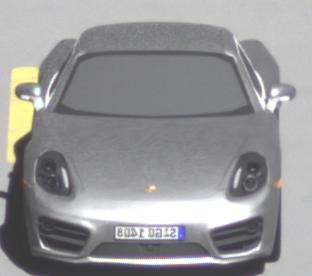
Make: Porsche
Model: Cayman
Detailed model: Cayman (981C)
Model produced from: 2013/03
Model produced until: 2014/04
Doors: 2
Color: white
Road condition: dry road
Daytime: midday
Contrast: high contrast